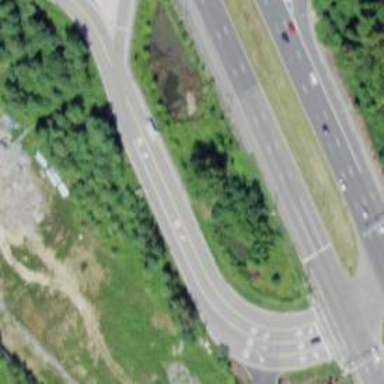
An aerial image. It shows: Trunk link highway with jughandle junction.